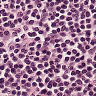
Metastatic tissue present: no